Question: Count the number of objects in the diagram.
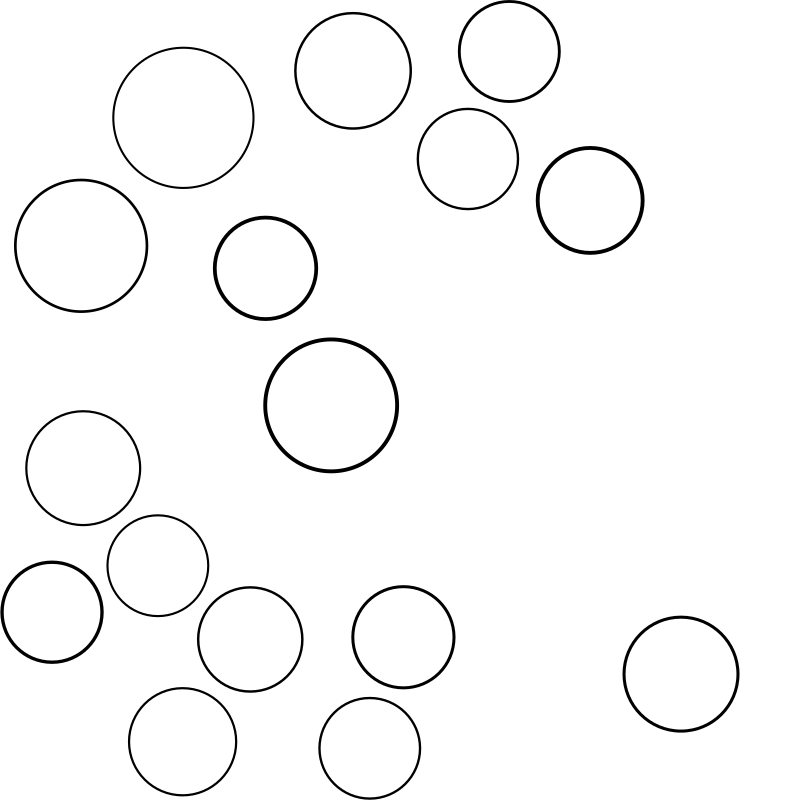
Answer: 16